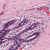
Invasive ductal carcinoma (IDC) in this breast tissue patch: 0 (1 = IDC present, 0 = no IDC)